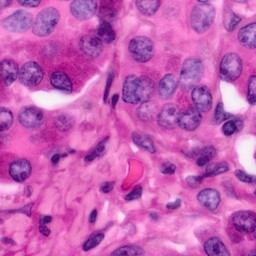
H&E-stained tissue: Pancreatic